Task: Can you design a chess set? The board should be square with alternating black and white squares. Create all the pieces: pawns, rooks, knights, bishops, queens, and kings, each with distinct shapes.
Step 1720:
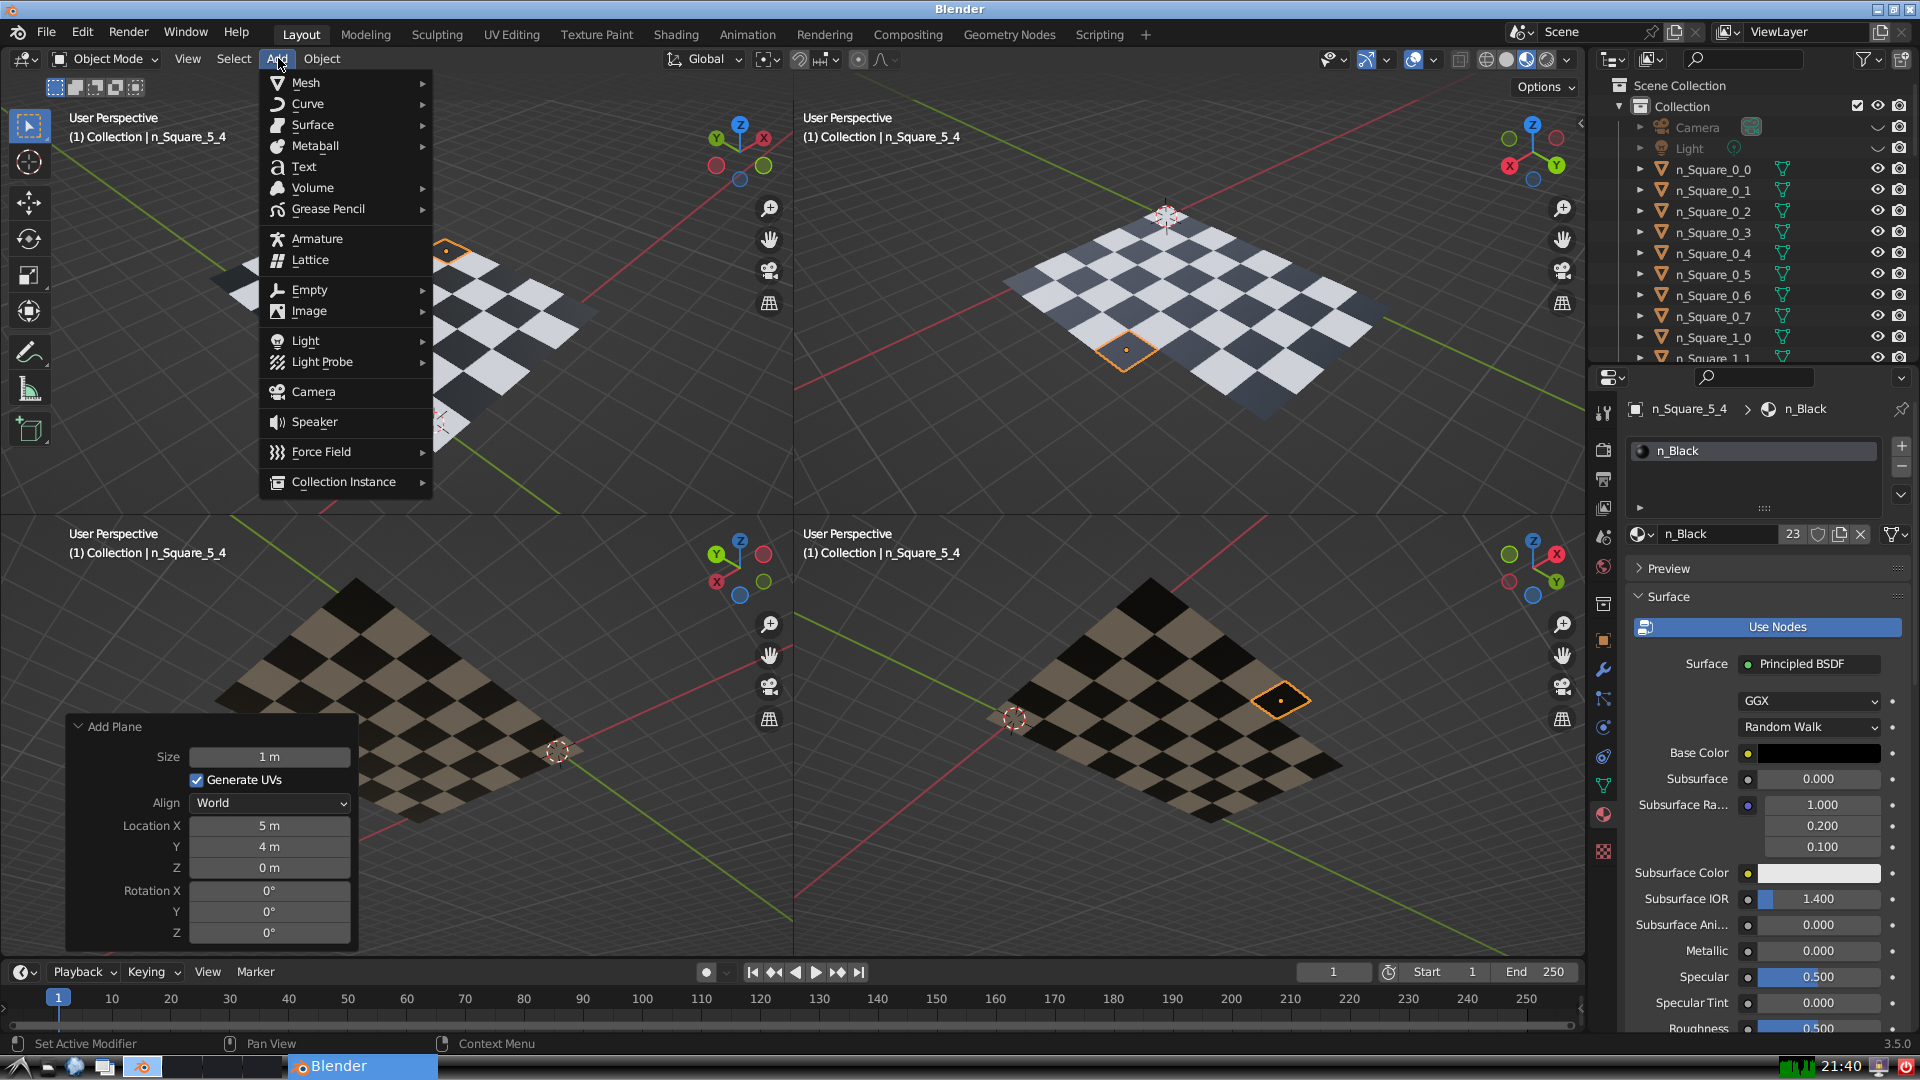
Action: {"mouse_move": [304, 82]}